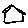
Label: house